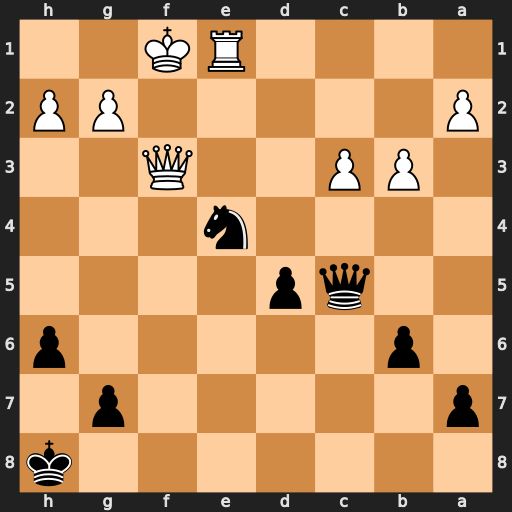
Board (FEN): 7k/p5p1/1p5p/2qp4/4n3/1PP2Q2/P5PP/4RK2
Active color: b
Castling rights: -
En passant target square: -
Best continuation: Nd2+ Ke2 Nxf3